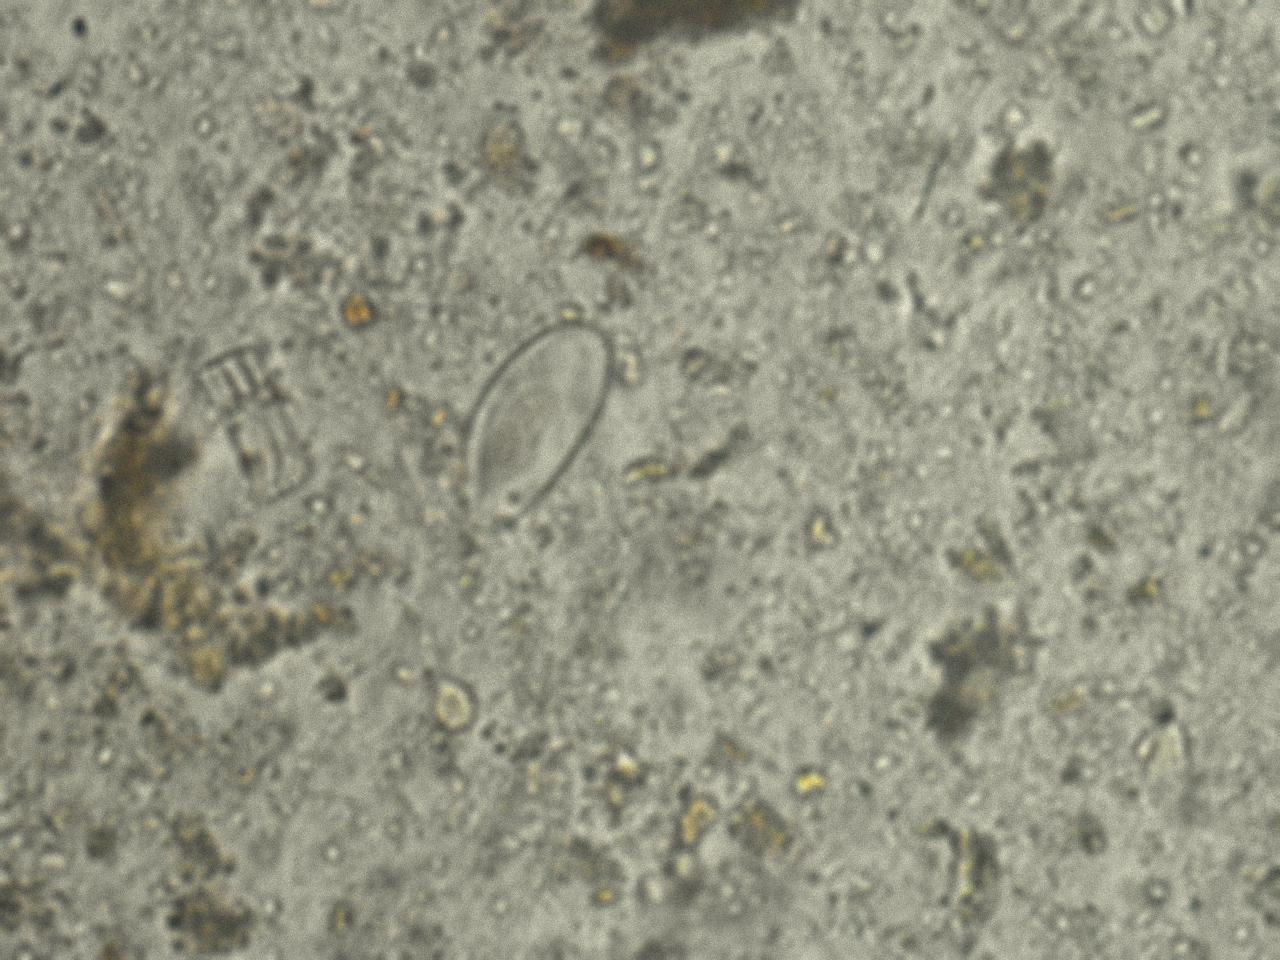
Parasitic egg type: Enterobius vermicularis